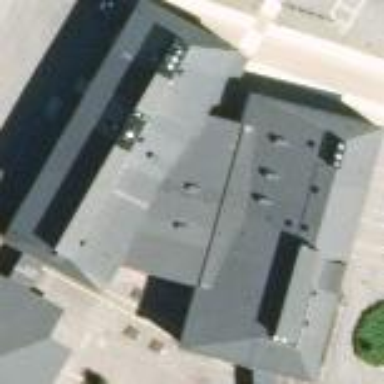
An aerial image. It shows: School building.